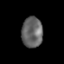
Tissue: lung
Cell type: T cells
Senescence score: 0.1929
Nuclear area (px): 629
Mean DAPI intensity: 100.946